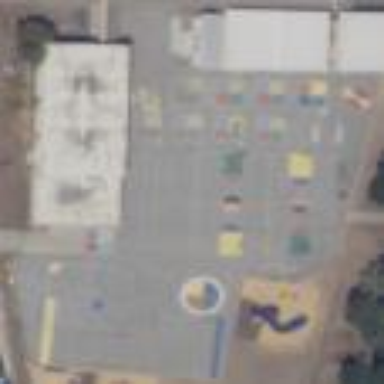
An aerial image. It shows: Playground area for leisure land.